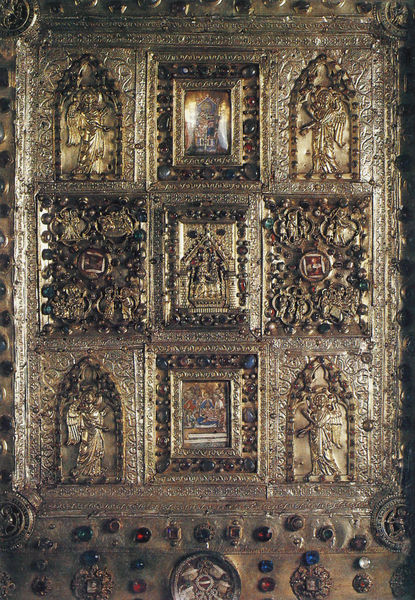
Titel: Tafelreliquiar (Plenar) I aus dem St. Georgskloster
Institution: Prag, ehemalige Klosterkirche der Jungfrau Maria am Strahow
Schlagwörter: bunt, schmuck, stein, steine, bild, figur, gold, edelsteine, perlen, engel, verzierung, eisen, messing, buch, kupfer, kunst, einband, verziert, quadrate, jesus, antik, mittelalter, edelstein, zierde, ikone, rubin, bund, neun, egold, 9, reliqienschrein